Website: crate-barrel
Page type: account-selection
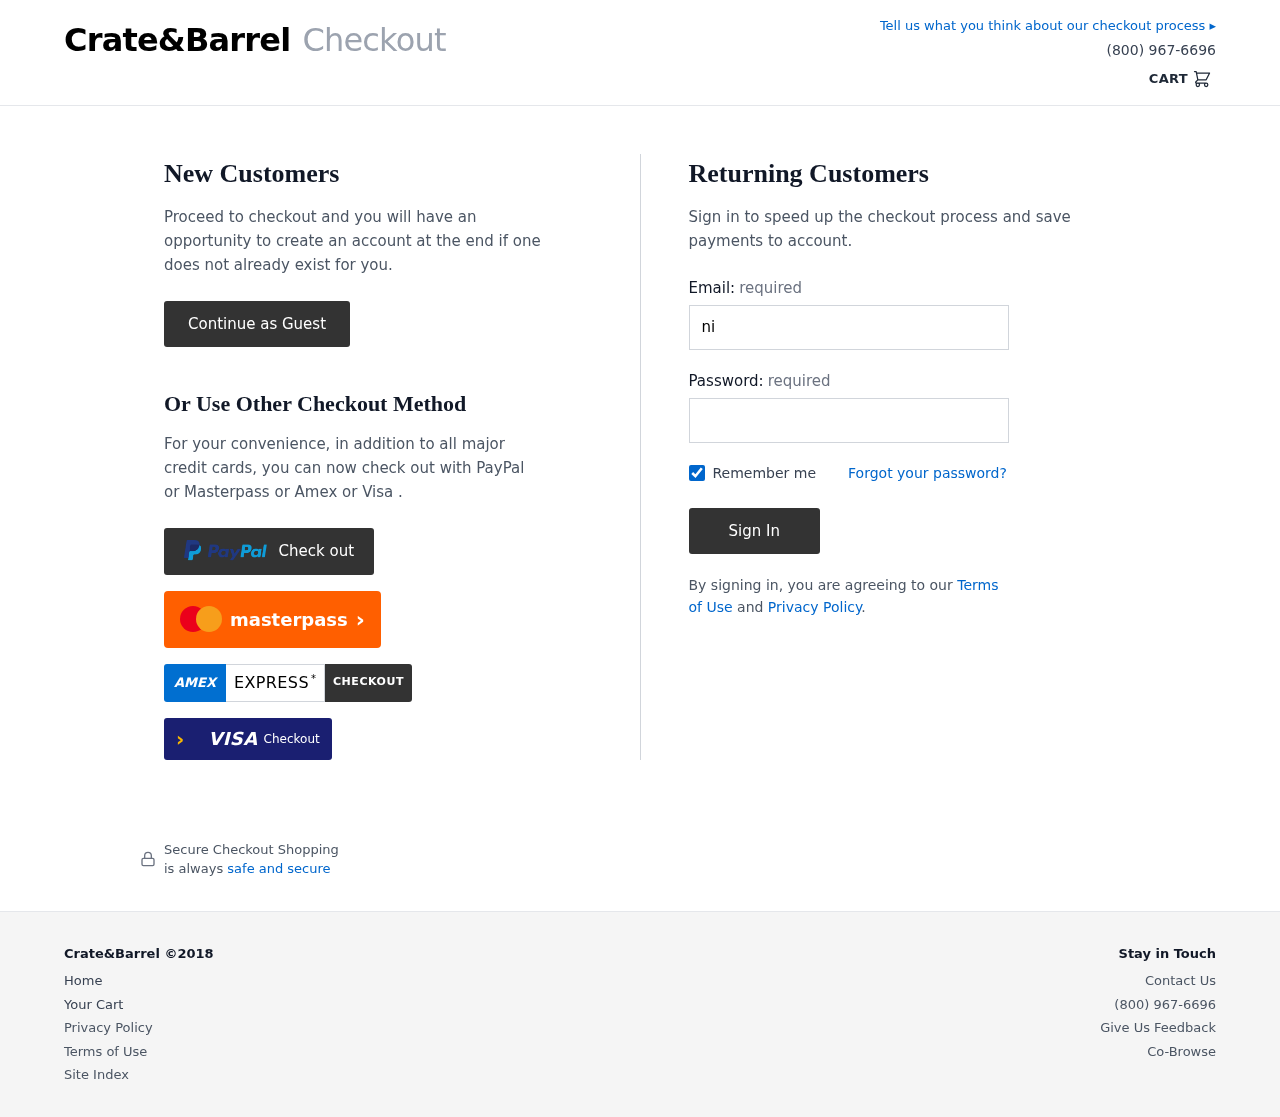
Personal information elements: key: PII_LOGIN_USERNAME
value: nichole8720